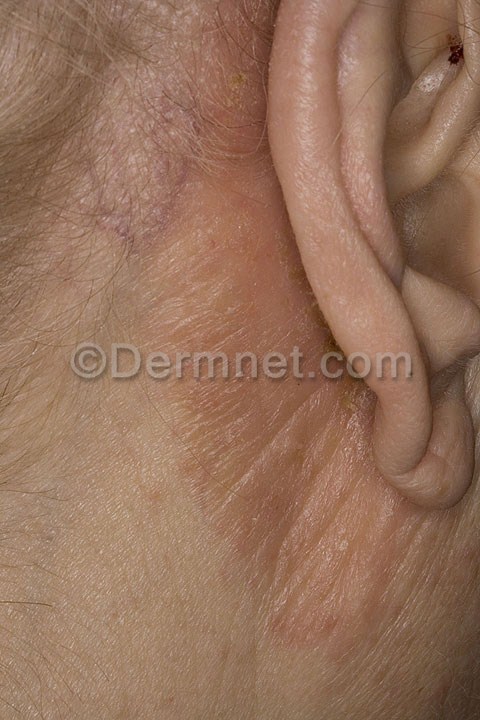
Disease: Psoriasis pictures Lichen Planus and related diseases